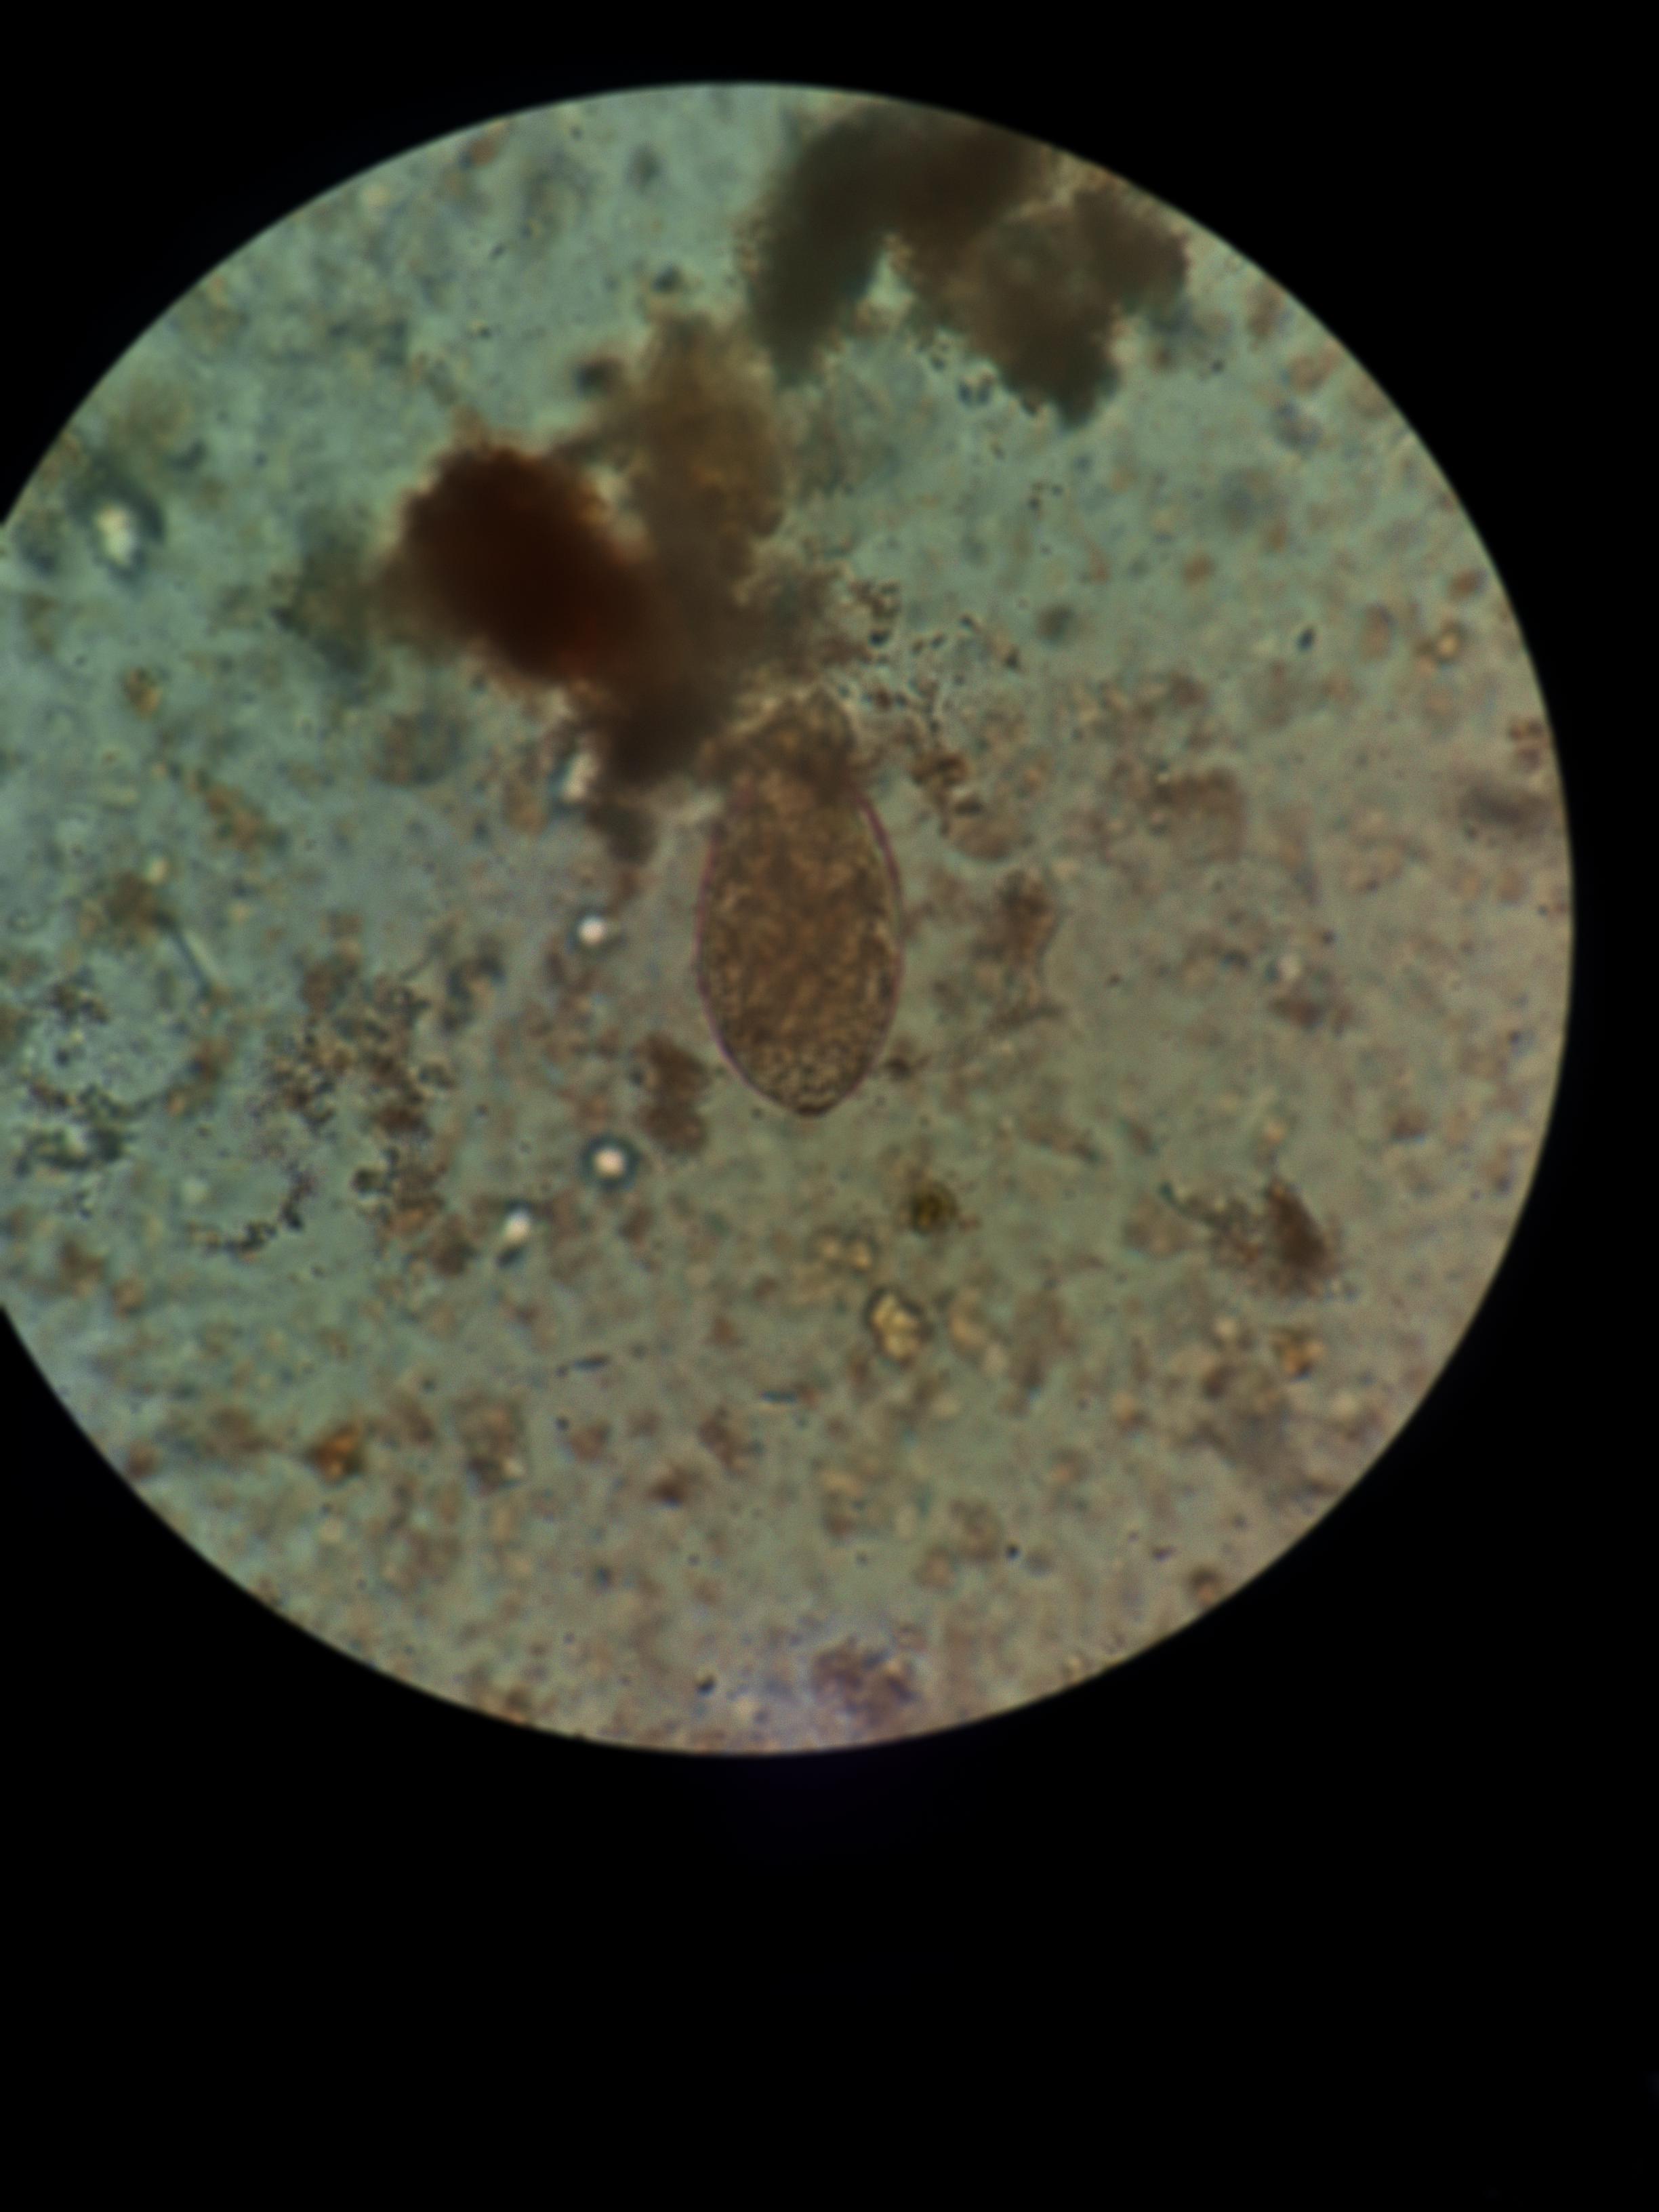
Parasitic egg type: Fasciolopsis buski